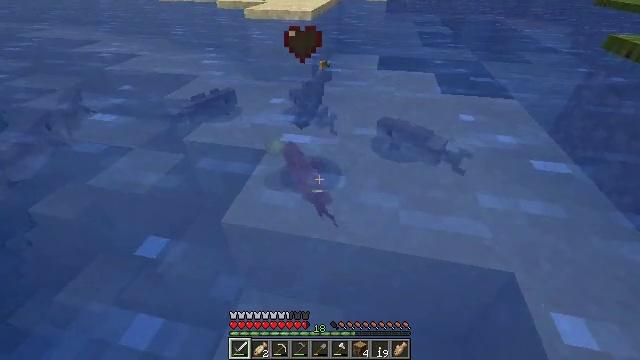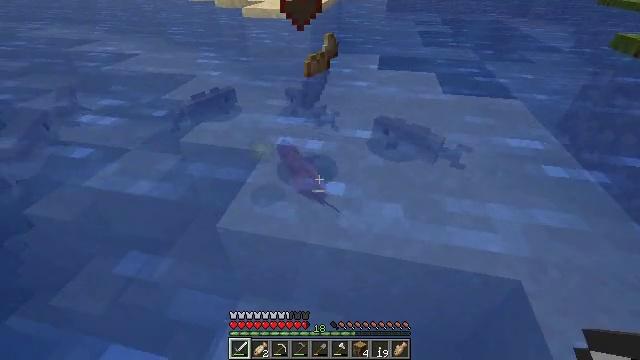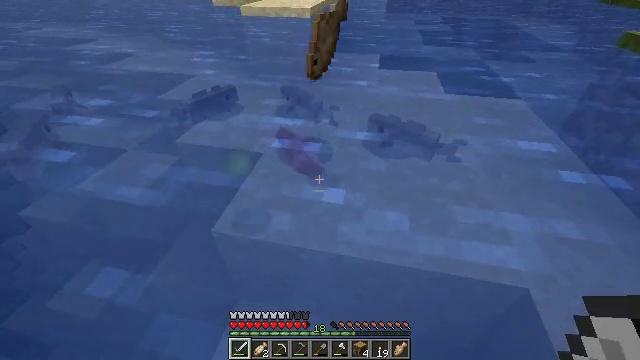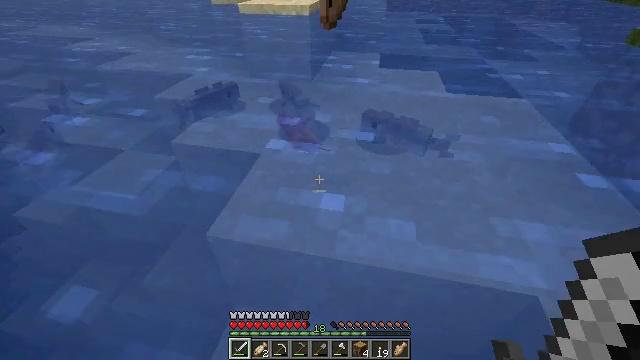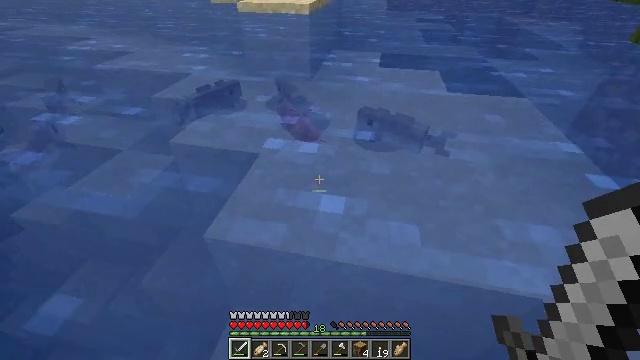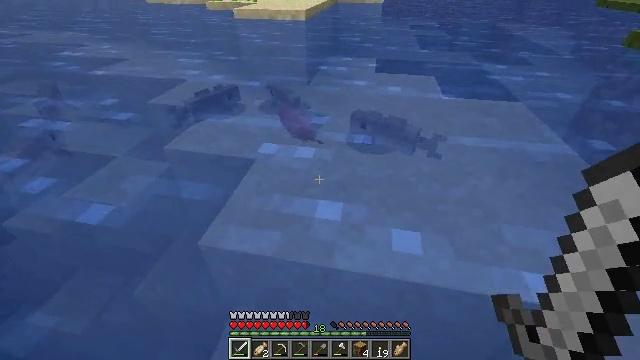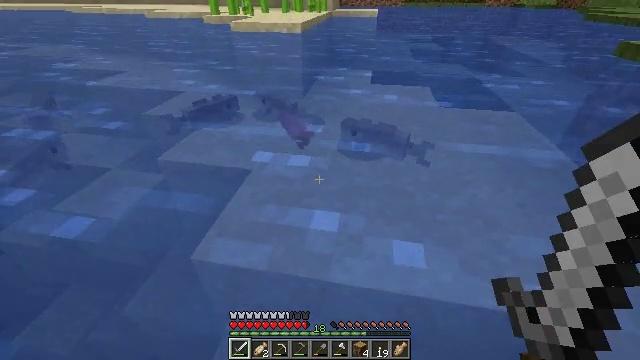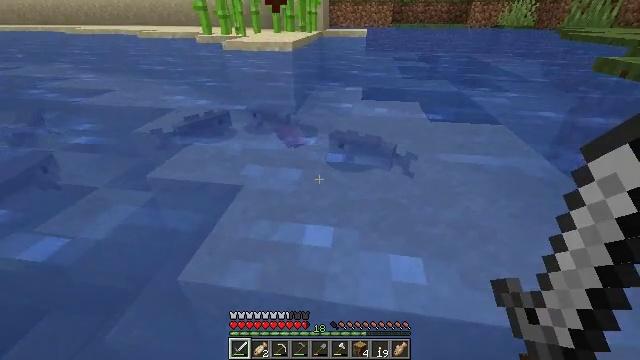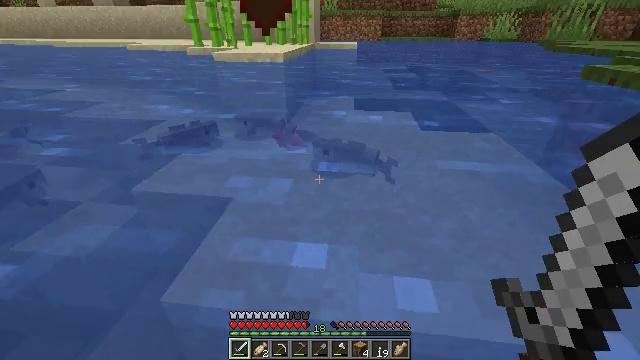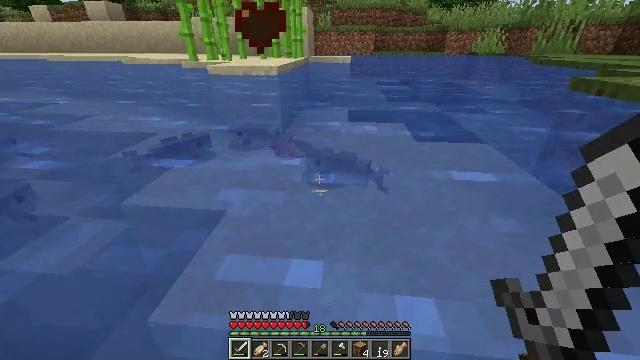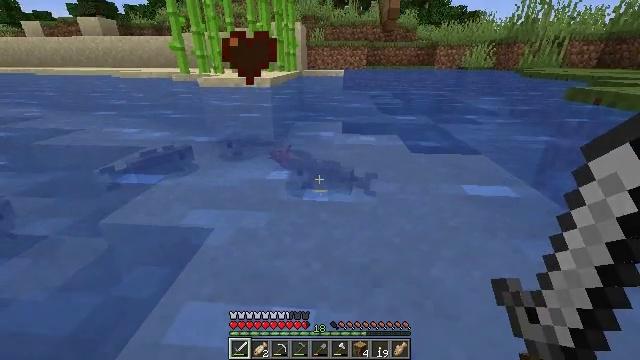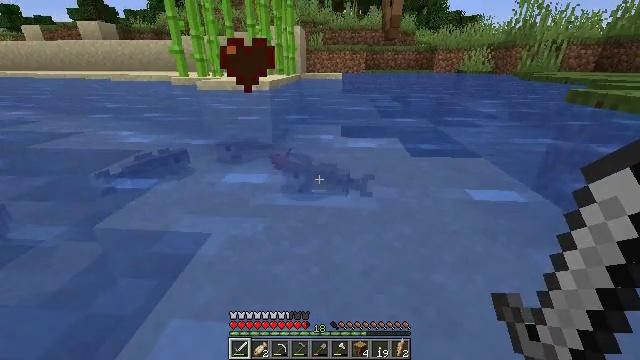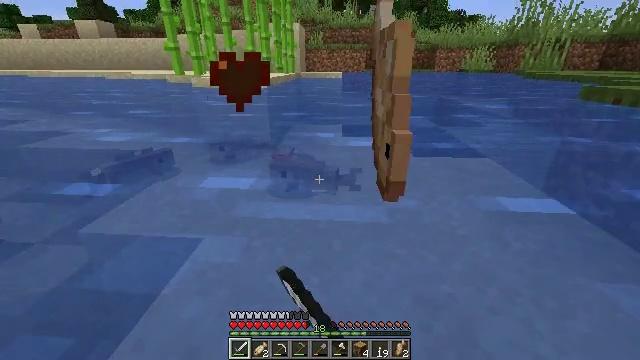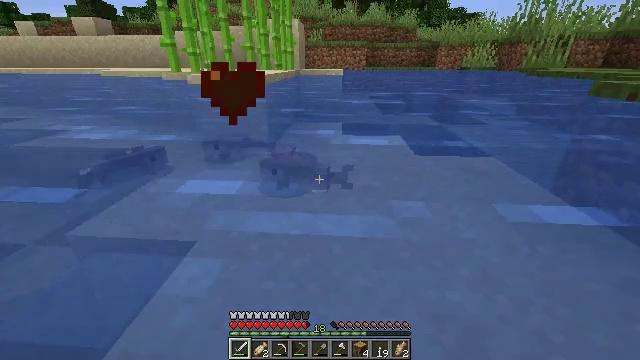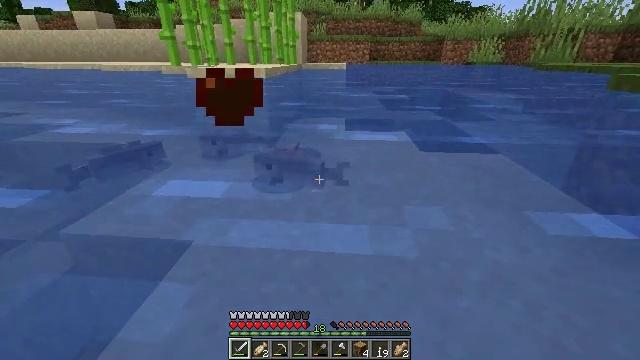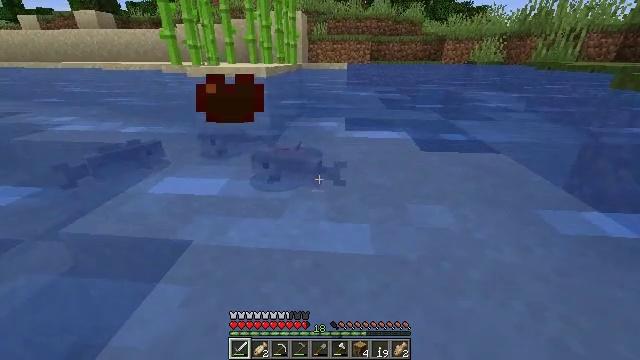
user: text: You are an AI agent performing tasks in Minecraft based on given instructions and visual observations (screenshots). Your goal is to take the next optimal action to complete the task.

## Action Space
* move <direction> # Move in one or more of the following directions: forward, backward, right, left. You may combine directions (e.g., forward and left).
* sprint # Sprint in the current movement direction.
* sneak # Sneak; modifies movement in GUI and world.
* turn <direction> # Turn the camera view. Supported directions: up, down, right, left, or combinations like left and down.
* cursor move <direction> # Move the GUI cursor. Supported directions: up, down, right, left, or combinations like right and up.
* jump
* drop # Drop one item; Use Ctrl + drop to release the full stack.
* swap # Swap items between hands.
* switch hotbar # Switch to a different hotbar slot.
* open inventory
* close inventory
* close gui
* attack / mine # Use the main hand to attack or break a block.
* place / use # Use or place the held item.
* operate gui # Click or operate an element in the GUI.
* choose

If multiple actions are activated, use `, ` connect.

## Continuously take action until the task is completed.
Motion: motion action
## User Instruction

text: Catch and defeat a cod.
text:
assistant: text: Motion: no_op
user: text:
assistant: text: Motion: no_op
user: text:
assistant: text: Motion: no_op
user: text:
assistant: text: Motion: no_op
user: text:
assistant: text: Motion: turn up
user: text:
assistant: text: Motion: turn up
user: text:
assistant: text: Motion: move forward, turn right and up
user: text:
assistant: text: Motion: move forward, turn right and up
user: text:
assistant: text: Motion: move forward, turn right and up
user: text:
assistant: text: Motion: move forward, turn right and up
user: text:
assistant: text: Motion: move forward, attack / mine
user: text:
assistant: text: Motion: move forward, attack / mine
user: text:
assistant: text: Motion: move forward, attack / mine
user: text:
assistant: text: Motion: move forward
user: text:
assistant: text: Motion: move forward
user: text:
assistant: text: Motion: move forward, turn left
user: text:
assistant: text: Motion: move forward, turn left and down, jump
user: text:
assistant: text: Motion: move forward, turn left, jump
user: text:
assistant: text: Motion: move forward, turn left, jump
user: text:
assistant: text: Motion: move forward, turn left, jump
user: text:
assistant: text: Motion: move forward, jump
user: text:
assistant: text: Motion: move forward, turn left and down, jump
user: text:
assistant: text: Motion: move forward, turn left and down, jump
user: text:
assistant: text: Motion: move forward, turn left and down, jump
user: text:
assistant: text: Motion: move forward, turn left and down, jump
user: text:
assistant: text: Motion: move forward, turn left and down
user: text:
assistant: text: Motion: move forward, turn left
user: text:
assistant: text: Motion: move forward
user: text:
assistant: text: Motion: move forward
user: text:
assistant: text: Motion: move forward